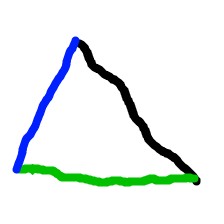
Shape: triangle